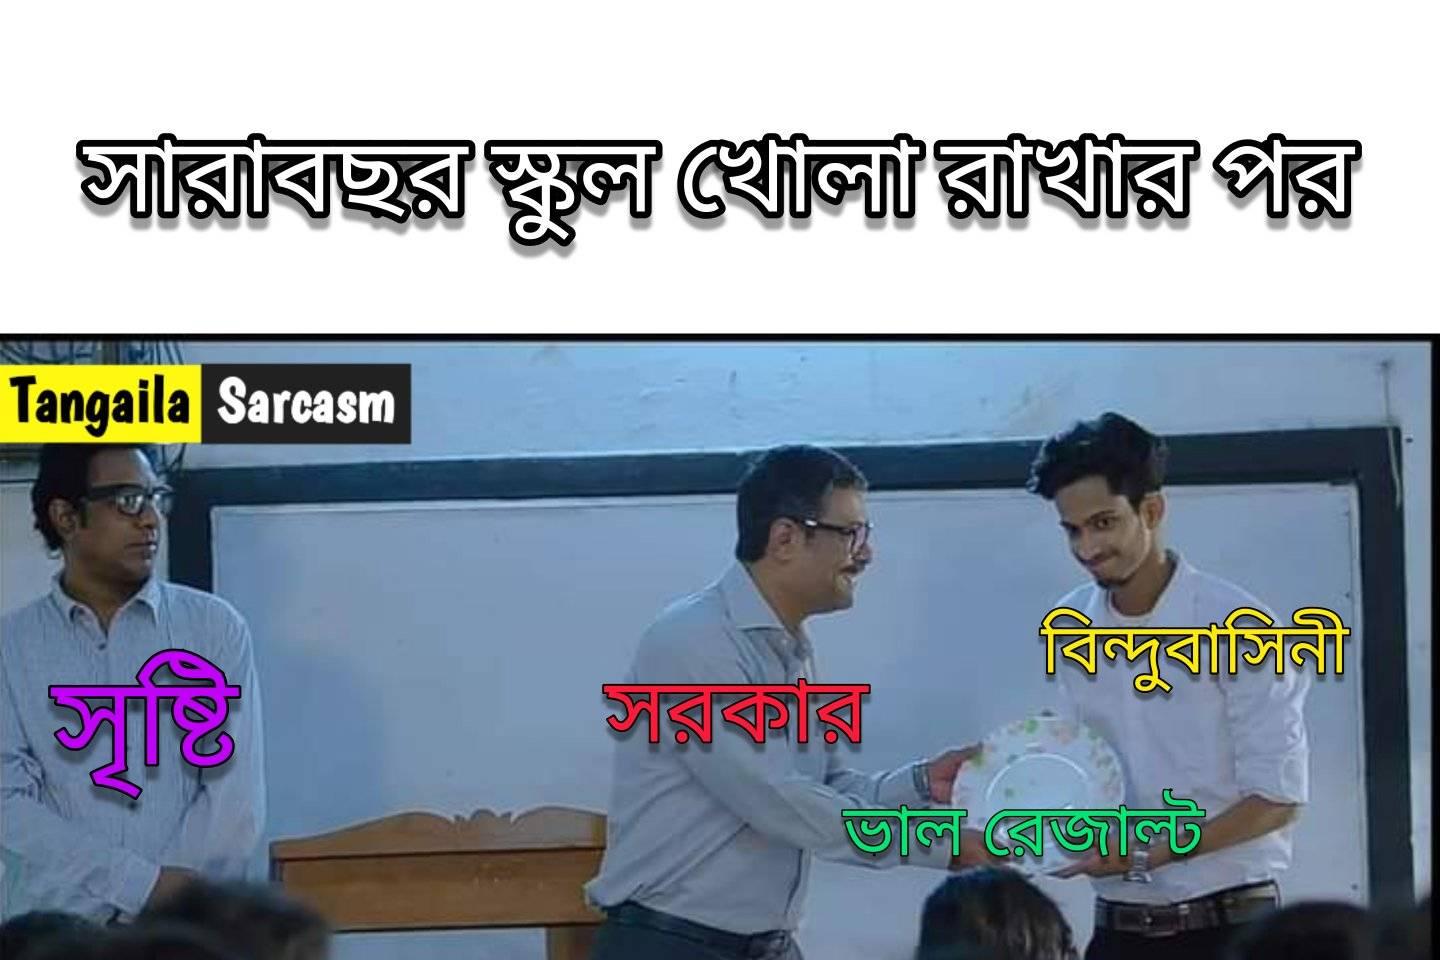
Caption: সারাবছর স্কুল খোলা রাখার পর    সৃষ্টি    সরকার   ভাল রেজাল্ট    বিন্দুবাসিনী
Label: non-hate